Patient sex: M
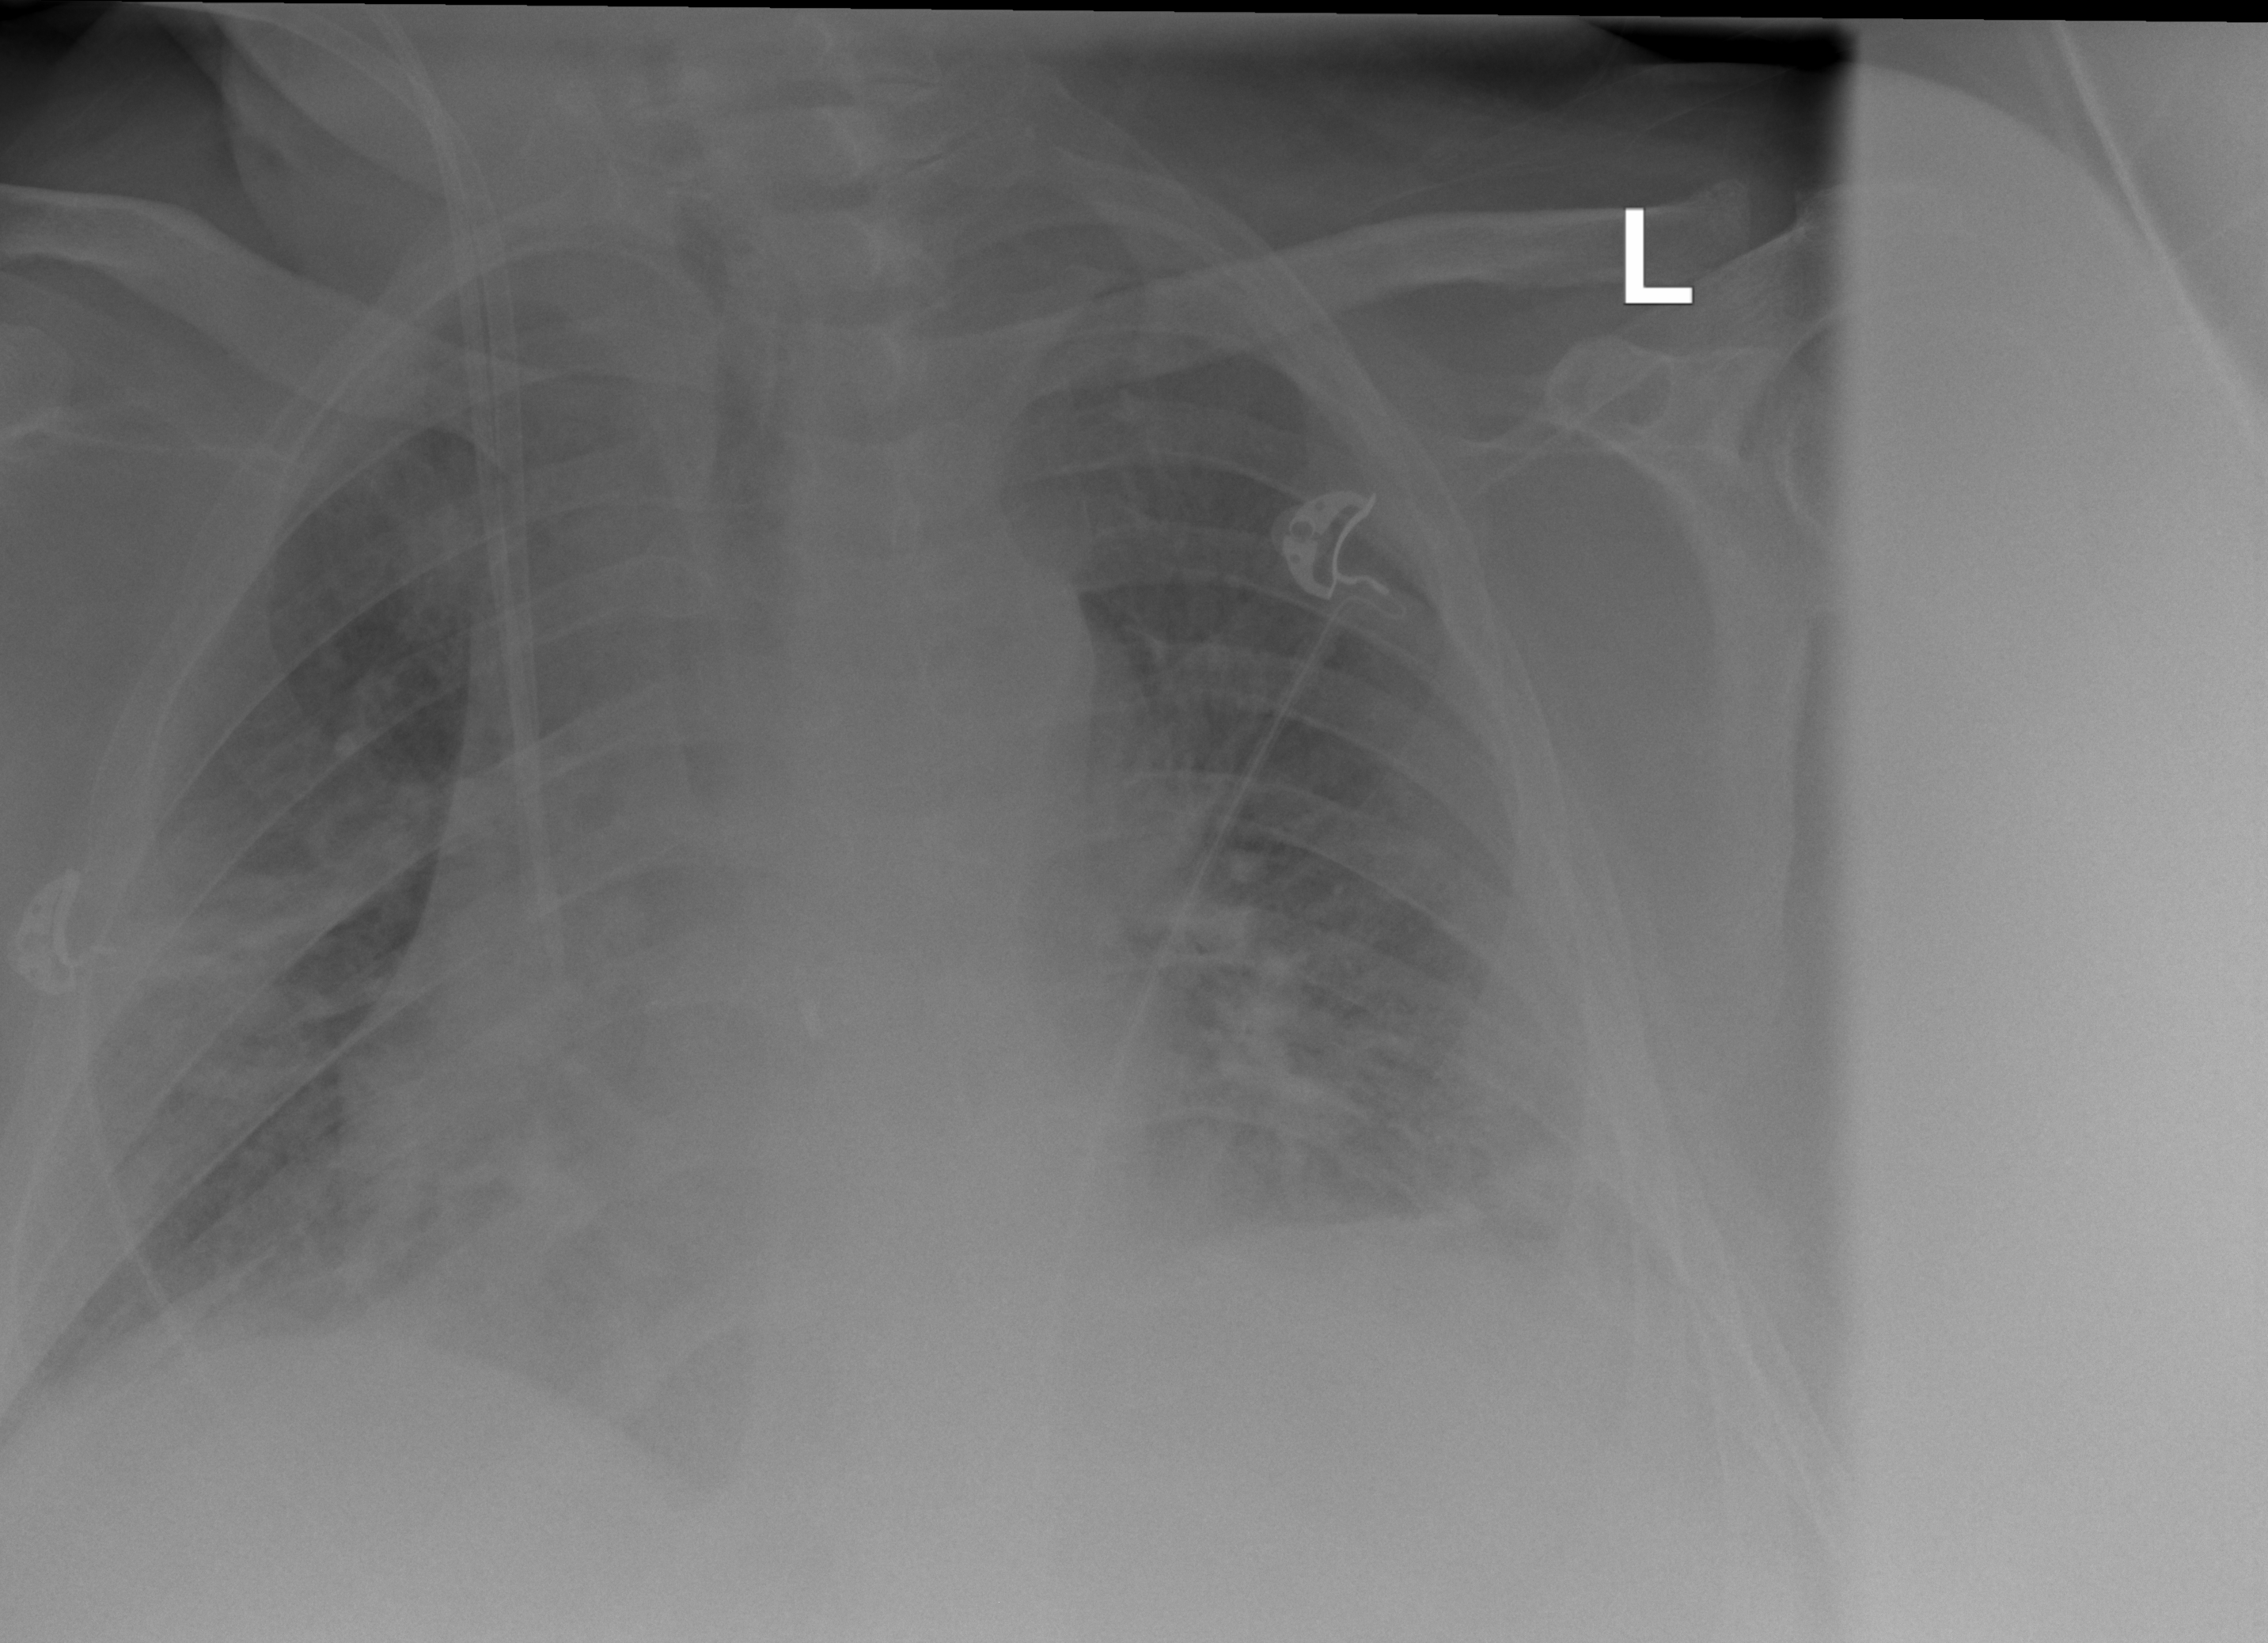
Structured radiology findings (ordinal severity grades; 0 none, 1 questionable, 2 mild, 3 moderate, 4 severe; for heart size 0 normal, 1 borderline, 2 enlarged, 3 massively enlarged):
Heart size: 2
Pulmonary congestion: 2
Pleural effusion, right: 2
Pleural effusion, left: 2
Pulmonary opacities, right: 3
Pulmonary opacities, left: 2
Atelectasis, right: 3
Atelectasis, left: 2